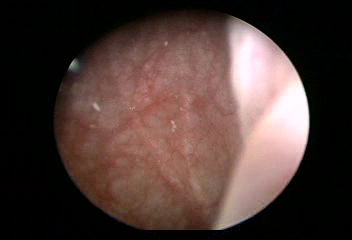
Modality: WLC
Class: Normal mucosa
Bladder cancer association: No